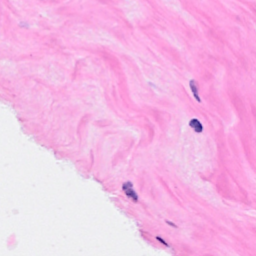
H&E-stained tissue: Breast